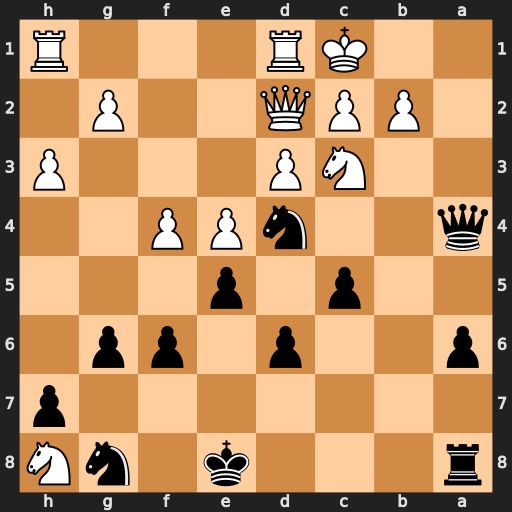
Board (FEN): r3k1nN/7p/p2p1pp1/2p1p3/q2nPP2/2NP3P/1PPQ2P1/2KR3R
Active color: b
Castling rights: q
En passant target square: -
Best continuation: Qa1+ Nb1 Rb8 Qc3 Ne2+ Kd2 Nxc3 Nxc3 Qa5